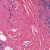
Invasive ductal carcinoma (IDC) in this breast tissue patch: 0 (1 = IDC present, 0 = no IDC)